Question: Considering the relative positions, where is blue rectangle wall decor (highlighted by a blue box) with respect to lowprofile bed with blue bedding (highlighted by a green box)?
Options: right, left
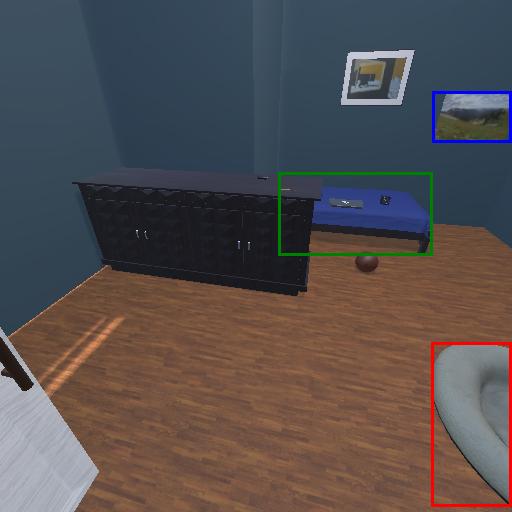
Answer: right